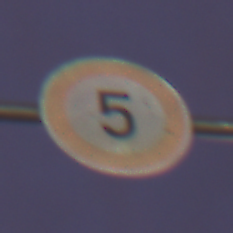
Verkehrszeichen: Geschwindigkeit5
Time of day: SunriseSunset
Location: Outdoor (Urban)
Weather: PartlyCloudy
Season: NotSpecified
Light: Artificial